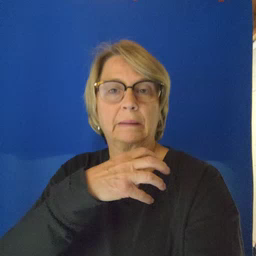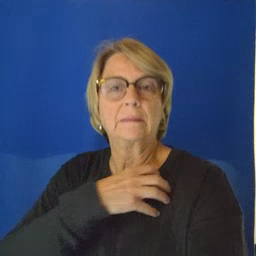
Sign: police